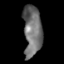
Tissue: skin
Cell type: Others
Senescence score: 0.8451
Nuclear area (px): 909
Mean DAPI intensity: 111.607